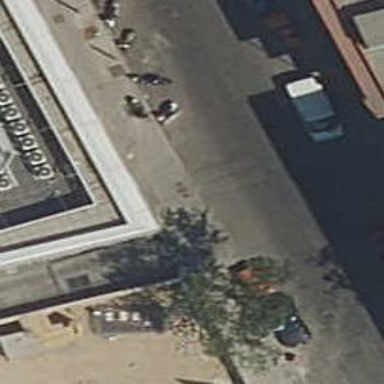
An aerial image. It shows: Motorcycle parking facility.